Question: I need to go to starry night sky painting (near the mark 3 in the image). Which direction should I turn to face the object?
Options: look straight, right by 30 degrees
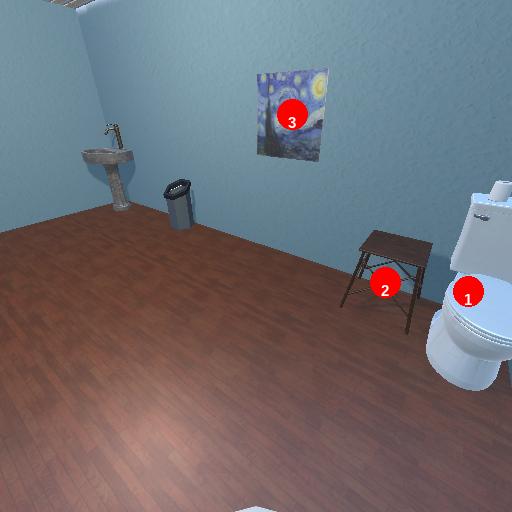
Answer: look straight